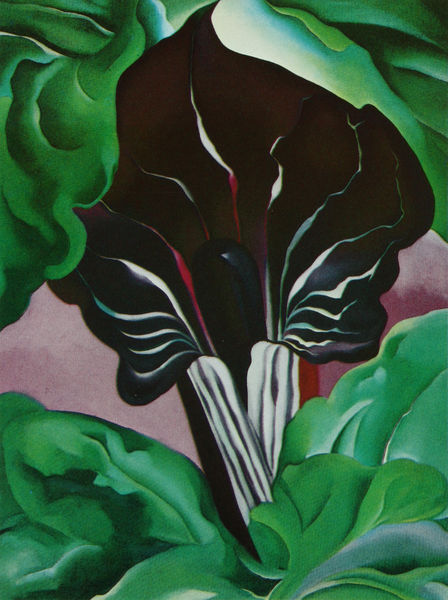
Titel: Jack-in-the-Pulpit II
Künstler: Georgia O'Keeffe
Schlagwörter: blätter, dunkel, gemälde, laub, weiß, grün, blume, braun, schwarz, blüte, rot, öl, kelch, blatt, pflanze, rosa, düster, moderne, abstrakt, modern, lila, violett, rand, detail, gestreift, streifen, neue sachlichkeit, geschlossen, pink, offen, umriß, form, gebogen, stempel, lilie, blattwerk, kraut, calla, ränder, gewellt, hell dunkel kontrast, orchidee, keeffe, o'eeffe, o´keeffe, georgia o'eeffe, arumlilie, blühtenkelch, cala, grüne blätter, lotosblüte